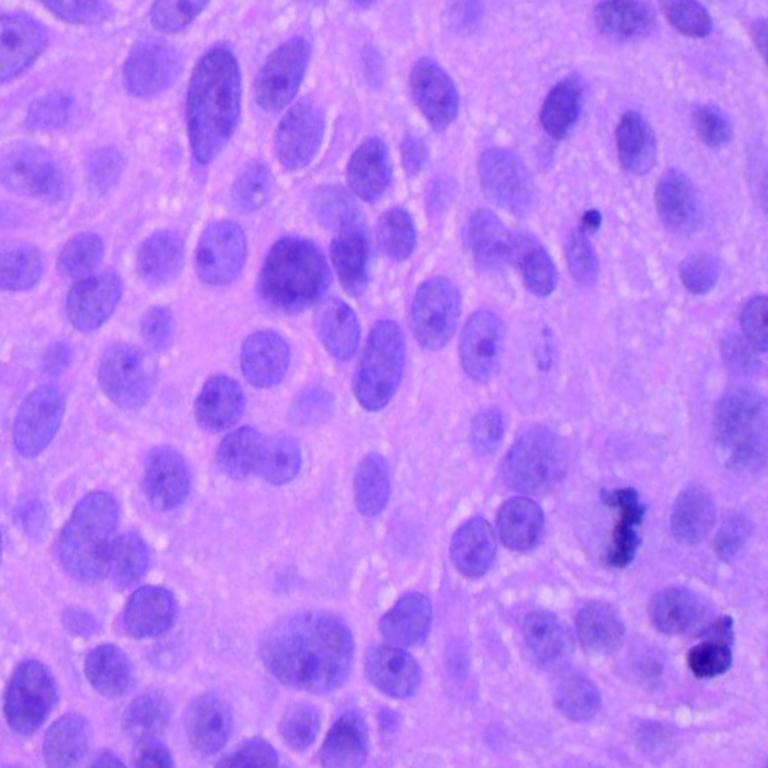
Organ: lung
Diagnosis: squamous carcinomas